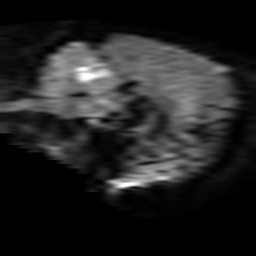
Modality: TRACE
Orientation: sagittal
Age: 69
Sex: female
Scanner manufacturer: philips
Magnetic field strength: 3 T
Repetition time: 3.346 s
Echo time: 0.076 s